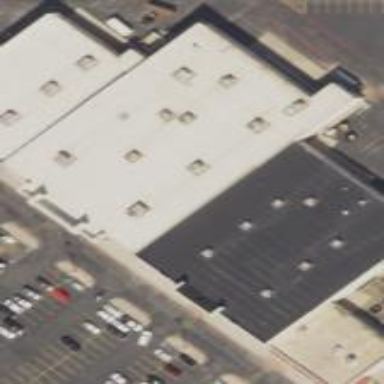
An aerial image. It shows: Department store building.